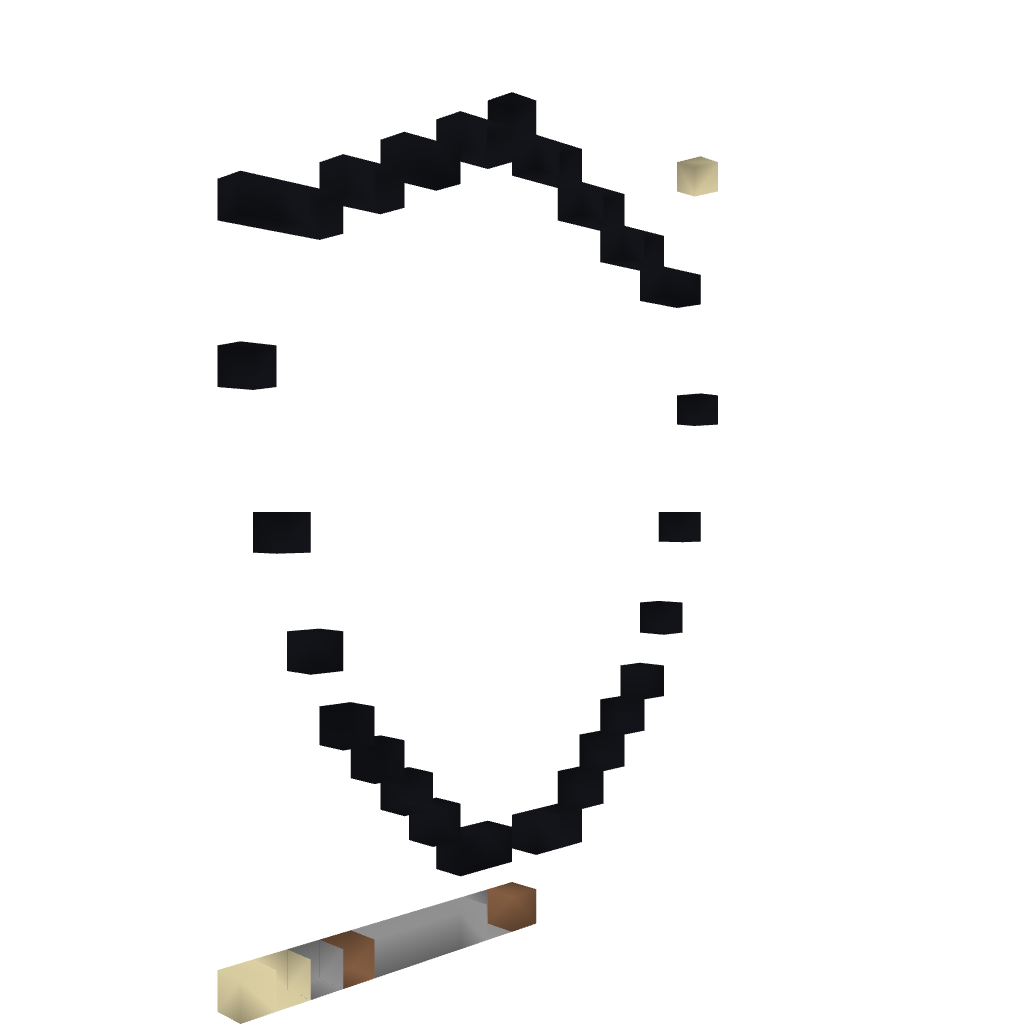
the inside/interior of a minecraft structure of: Shield (Zelda)